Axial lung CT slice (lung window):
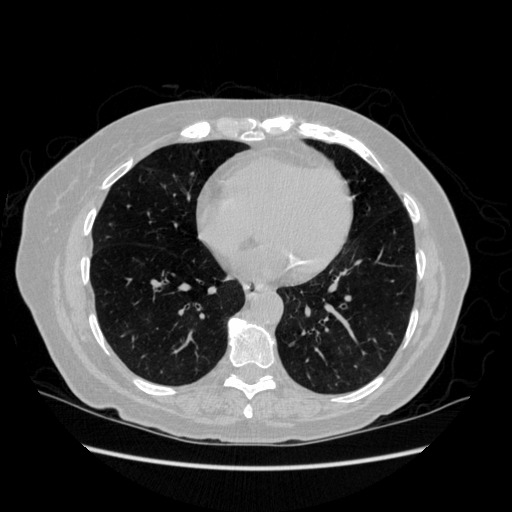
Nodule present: no